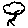
Label: tree